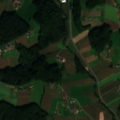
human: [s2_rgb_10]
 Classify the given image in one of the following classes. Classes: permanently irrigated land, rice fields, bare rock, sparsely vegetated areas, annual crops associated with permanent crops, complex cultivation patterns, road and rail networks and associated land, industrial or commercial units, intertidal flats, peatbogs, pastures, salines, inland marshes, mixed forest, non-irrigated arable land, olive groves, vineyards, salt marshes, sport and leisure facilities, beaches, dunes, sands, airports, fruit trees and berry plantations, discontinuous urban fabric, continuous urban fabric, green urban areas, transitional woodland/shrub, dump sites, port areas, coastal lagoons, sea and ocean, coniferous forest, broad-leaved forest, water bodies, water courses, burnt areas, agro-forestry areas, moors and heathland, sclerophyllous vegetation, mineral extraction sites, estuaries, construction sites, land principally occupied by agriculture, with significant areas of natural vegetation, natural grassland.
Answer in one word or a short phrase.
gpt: non-irrigated arable land, complex cultivation patterns, broad-leaved forest